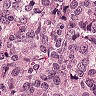
Metastatic tissue present: yes